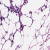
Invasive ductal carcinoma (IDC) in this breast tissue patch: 0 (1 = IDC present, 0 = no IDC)